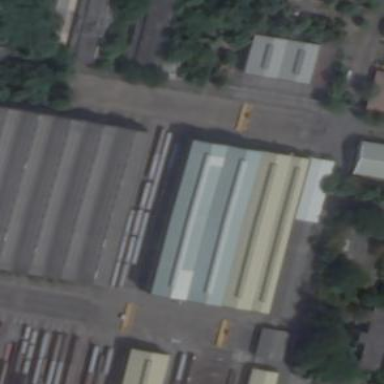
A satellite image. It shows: Industrial building.